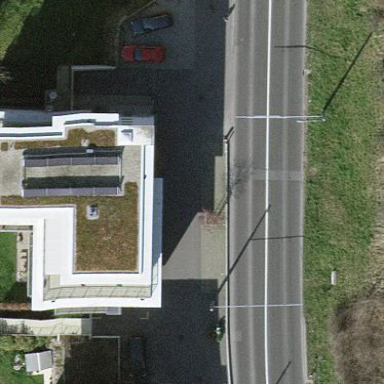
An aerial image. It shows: Flat-roofed house.